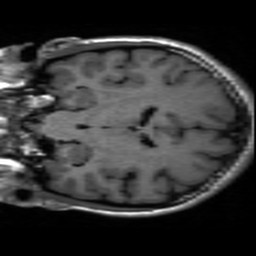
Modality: inplaneT1
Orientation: coronal
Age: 20
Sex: female
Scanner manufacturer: ge
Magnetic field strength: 3 T
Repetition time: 2.499 s
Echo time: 0.02513 s